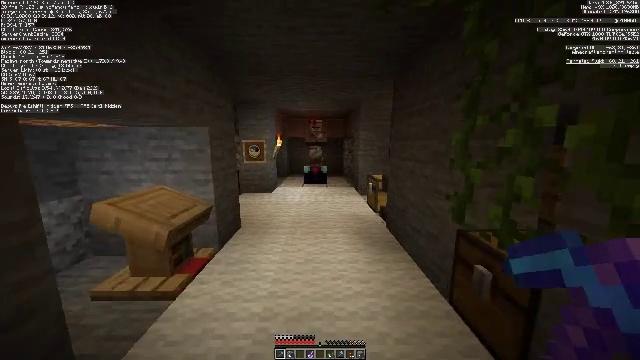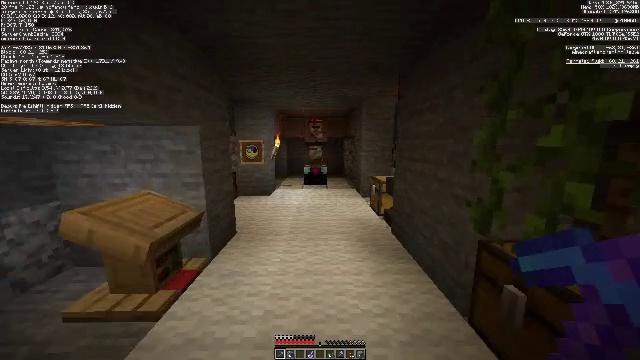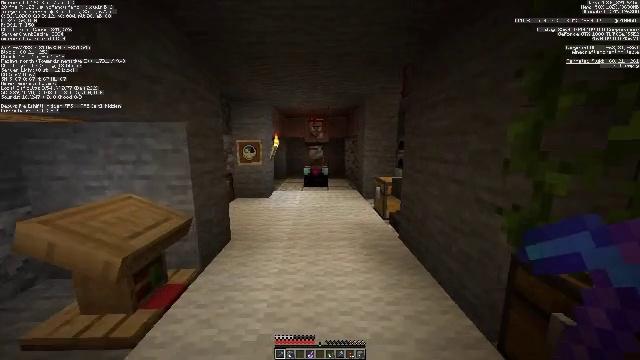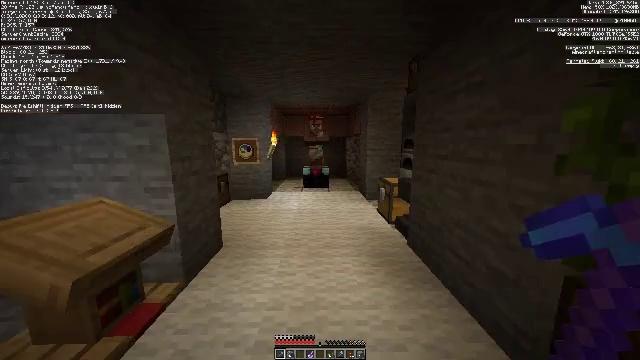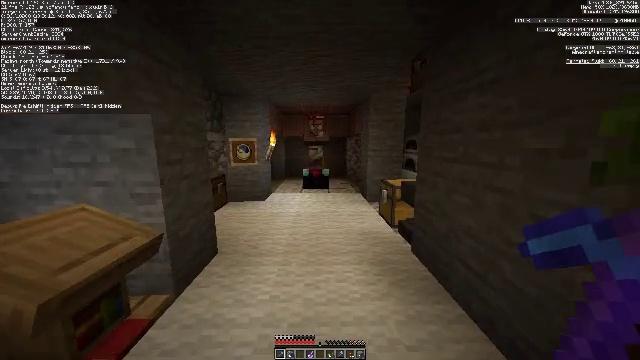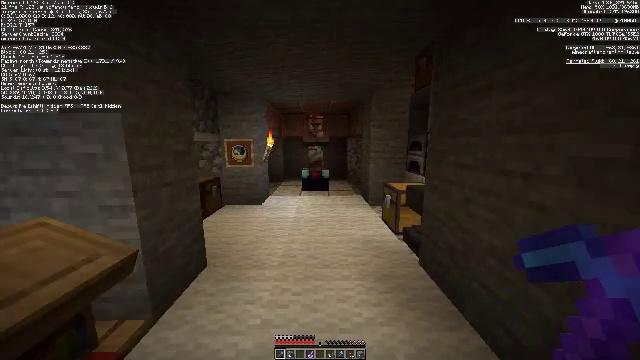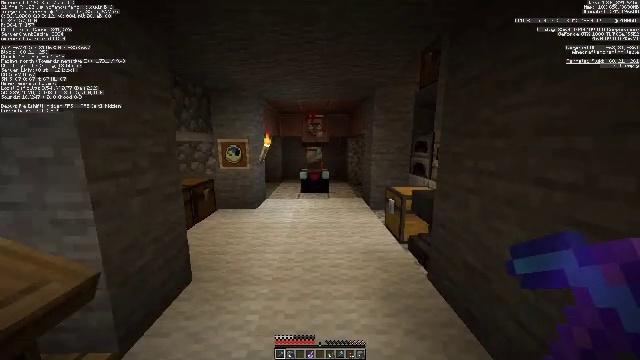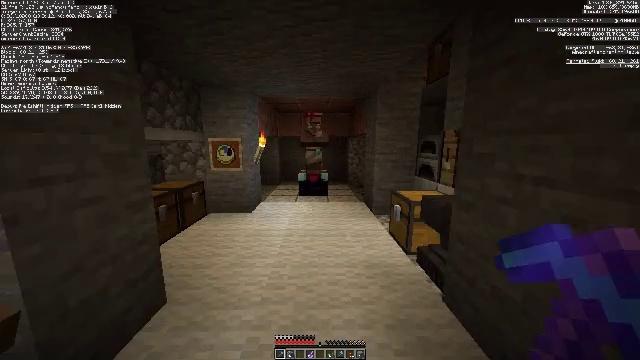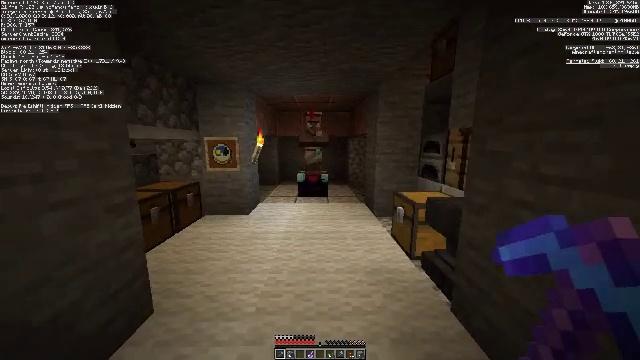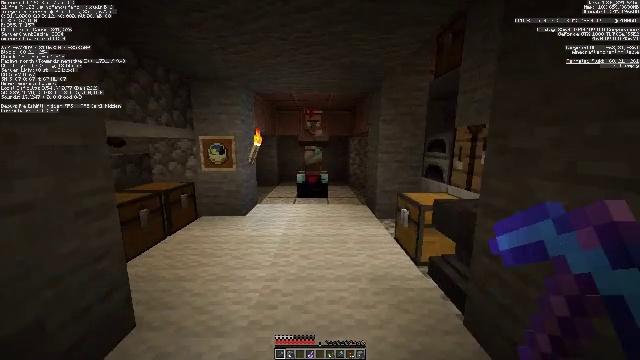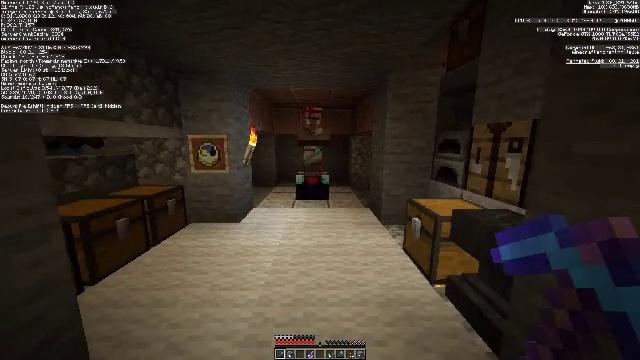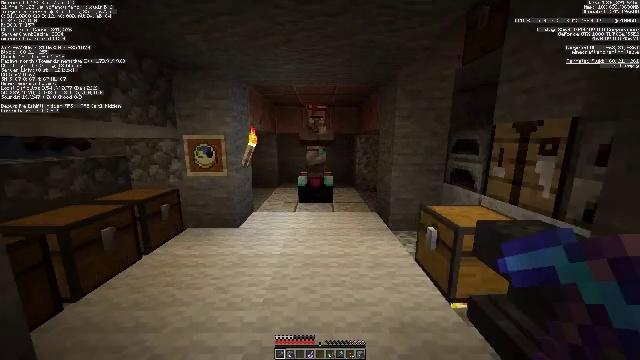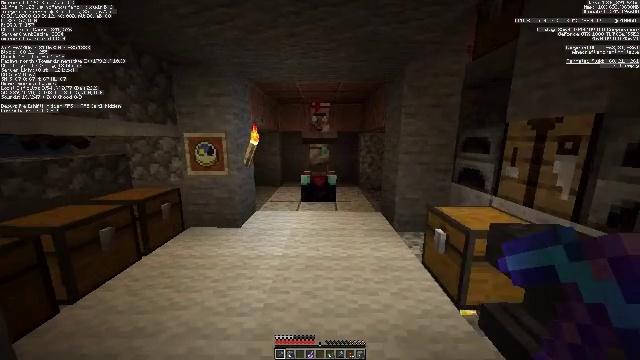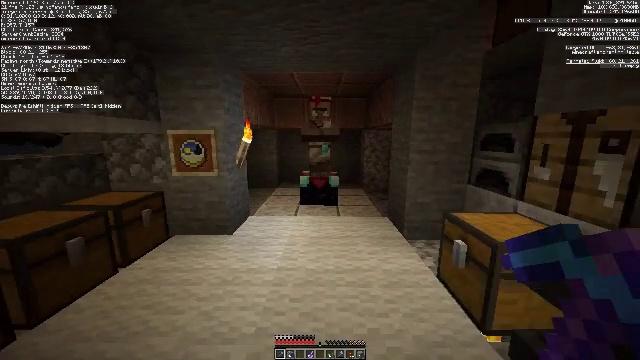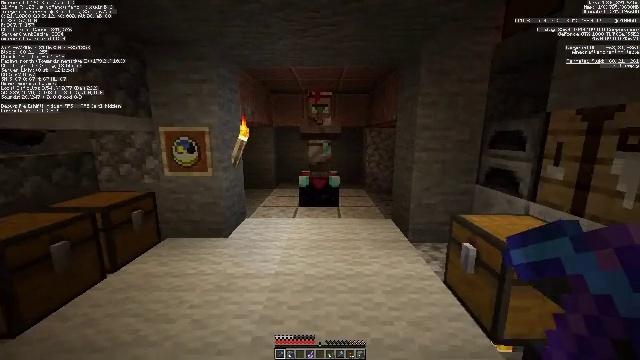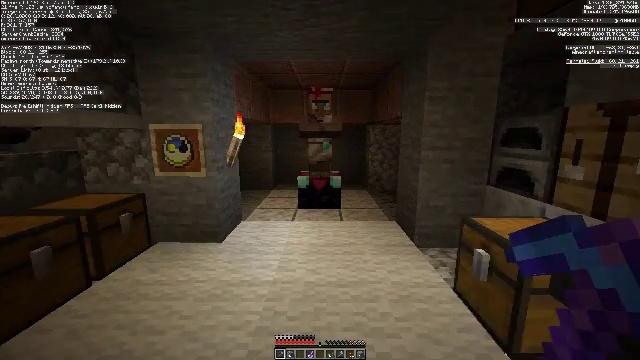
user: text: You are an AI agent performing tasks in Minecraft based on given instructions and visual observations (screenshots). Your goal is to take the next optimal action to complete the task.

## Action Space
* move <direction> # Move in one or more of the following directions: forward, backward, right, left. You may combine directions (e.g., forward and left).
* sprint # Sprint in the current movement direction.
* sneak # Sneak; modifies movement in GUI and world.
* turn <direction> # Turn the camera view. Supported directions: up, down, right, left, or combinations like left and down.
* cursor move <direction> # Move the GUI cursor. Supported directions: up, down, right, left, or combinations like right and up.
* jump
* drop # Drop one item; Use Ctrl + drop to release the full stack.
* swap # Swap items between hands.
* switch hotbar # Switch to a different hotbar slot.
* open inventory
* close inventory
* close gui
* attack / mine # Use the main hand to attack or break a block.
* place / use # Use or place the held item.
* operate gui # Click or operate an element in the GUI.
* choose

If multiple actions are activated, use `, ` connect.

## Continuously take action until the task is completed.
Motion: motion action
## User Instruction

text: Gather the enchanting table for reuse.
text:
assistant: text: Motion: move forward
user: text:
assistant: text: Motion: move forward
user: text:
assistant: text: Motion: move forward
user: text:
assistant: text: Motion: move forward
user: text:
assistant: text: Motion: move forward
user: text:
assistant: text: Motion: move forward
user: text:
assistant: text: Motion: move forward
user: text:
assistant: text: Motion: move forward
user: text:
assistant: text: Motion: move forward
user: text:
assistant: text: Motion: move forward
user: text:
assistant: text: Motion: move forward
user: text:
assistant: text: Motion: no_op
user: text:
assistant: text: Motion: no_op
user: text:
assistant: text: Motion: no_op
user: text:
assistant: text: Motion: move forward
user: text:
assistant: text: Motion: move forward
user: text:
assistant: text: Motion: move forward
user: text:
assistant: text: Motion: move forward
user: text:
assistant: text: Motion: move forward, turn down
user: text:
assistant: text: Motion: move forward, turn down
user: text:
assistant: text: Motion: no_op
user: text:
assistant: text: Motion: no_op
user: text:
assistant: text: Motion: no_op
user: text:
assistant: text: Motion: no_op
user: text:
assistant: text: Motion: no_op
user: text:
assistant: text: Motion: no_op
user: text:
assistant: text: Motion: no_op
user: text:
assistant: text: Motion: no_op
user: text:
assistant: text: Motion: no_op
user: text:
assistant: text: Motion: no_op